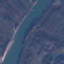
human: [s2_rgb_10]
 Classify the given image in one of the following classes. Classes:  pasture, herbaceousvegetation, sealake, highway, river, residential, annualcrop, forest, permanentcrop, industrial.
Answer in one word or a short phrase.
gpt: River